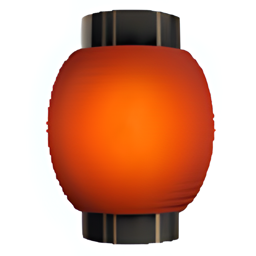
Name: izakaya lantern
Emoji: 🏮
Group: Objects
Sub-group: light & video